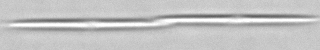
Label: Pseudo-nitzschia